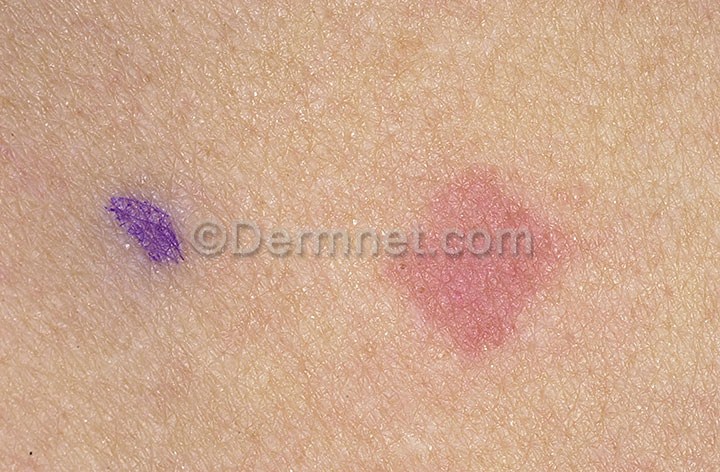
Disease: Poison Ivy Photos and other Contact Dermatitis